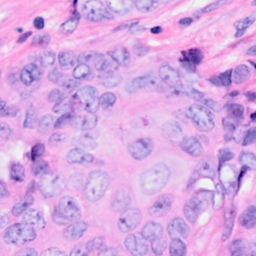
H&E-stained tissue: Breast